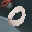
Label: 0